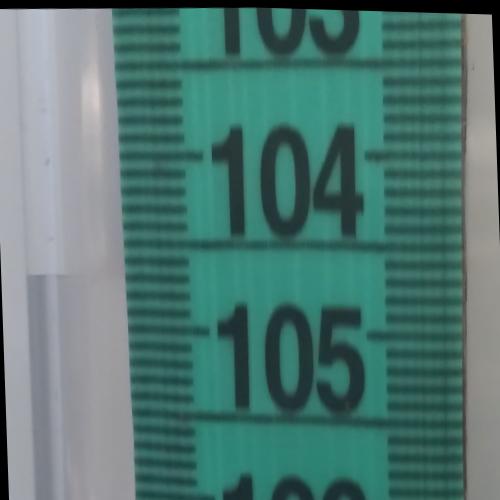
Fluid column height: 104.7 cm